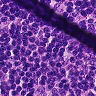
Metastatic tissue present: yes